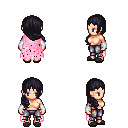
a pixel art fantasy rpg character, female body template, human, light skin, pink tattered cape, metal pants, raven right-swept hairstyle, white cloth bracers, gray slippers, four views (front, back, left, right), 2x2 character sprite sheet, small pixel art, hard edges, no anti-aliasing